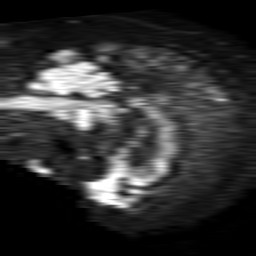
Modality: TRACE
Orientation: sagittal
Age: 79
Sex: male
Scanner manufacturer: philips
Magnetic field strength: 1.5 T
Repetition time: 4.6 s
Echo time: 0.08517 s